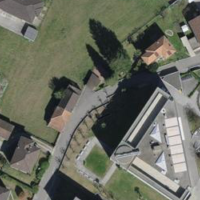
EUNIS habitat code: 54
Species observed at this site:
Impatiens parviflora